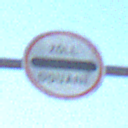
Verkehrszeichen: Zollstelle
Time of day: SunriseSunset
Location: Outdoor (Suburban)
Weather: PartlyCloudy
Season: Winter
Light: Natural